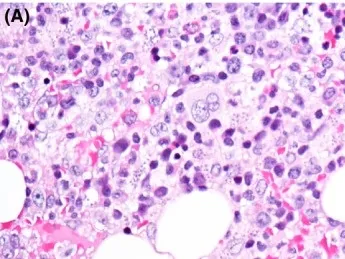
(A and B) Pathological examination of the bone marrow including hematoxylin and eosin (H&E) staining revealed macrophages with intracytoplasmic microorganisms.
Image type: pathology (h&e)